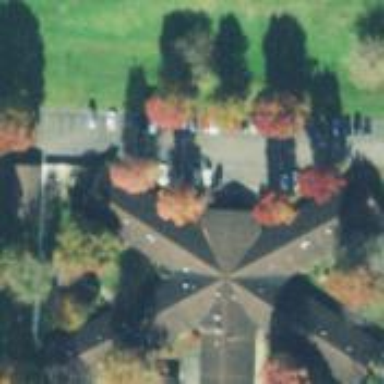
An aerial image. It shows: Nursing home building.